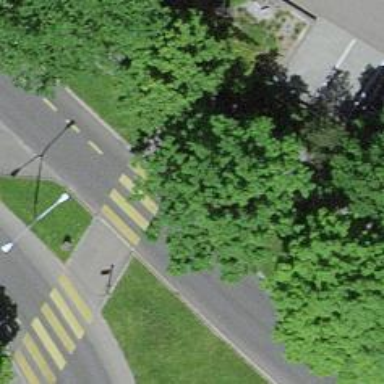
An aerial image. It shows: Paved footway.